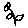
Label: flower